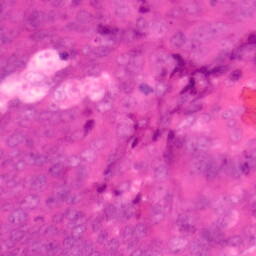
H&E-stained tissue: Colon